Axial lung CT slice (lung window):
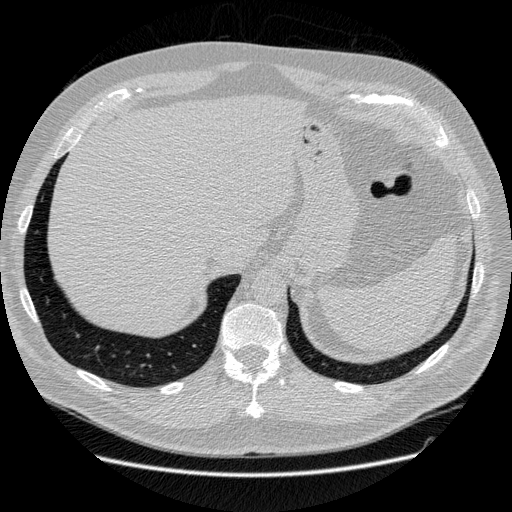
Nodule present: no